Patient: sex M, age 42
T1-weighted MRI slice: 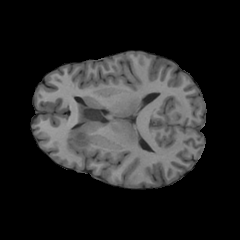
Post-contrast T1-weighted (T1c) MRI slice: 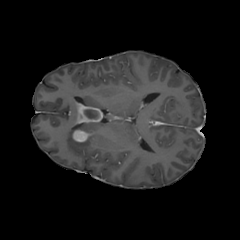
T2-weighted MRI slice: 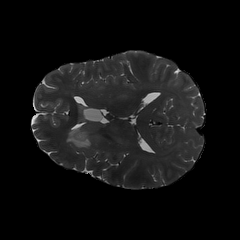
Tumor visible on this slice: yes
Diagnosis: Glioblastoma, IDH-wildtype
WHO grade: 4